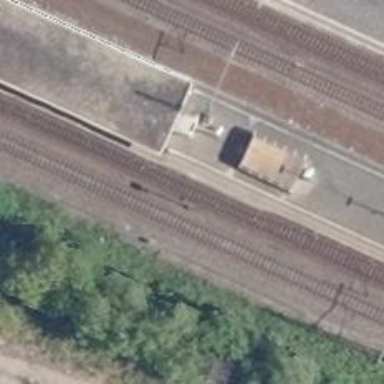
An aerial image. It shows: Railway signal.